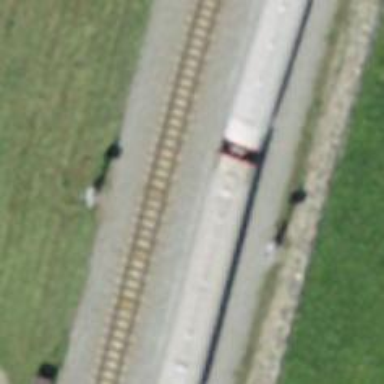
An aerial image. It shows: Railway signal.